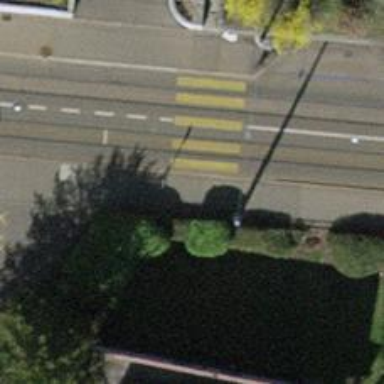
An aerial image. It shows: Kerb serving as barrier.